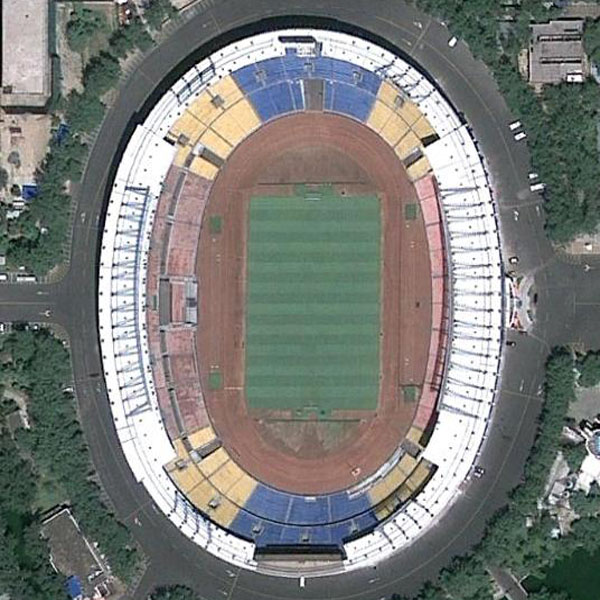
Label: footballField